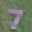
Label: 7